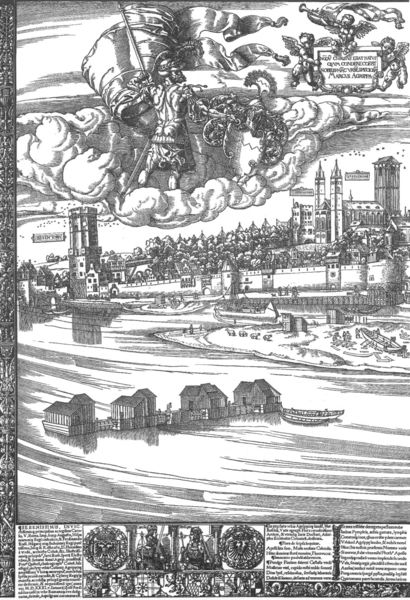
Titel: Colonia, O Felix Agrippina Nobilis Romanorum Colonia
Künstler: Anton Woensam von Worms
Institution: Köln, Stadtmuseum
Schlagwörter: dunkel, himmel, mann, wasser, weiß, wolken, fluss, menschen, stadt, ufer, grau, hell, holz, schwarz, zeichnung, haus, tier, wolke, stein, häuser, wind, brücke, kirche, insel, boot, kahn, turm, engel, schiff, schrift, vedute, fahne, mauer, grafik, hütten, figuren, tafel, kirchen, panorama, stadtansicht, burg, türme, dom, druck, druckgrafik, radierung, stich, schwarzweiß, text, soldat, ritter, rüstung, kathedrale, wappen, stadtmauer, posaune, putten, putti, hausboot, schift, uss